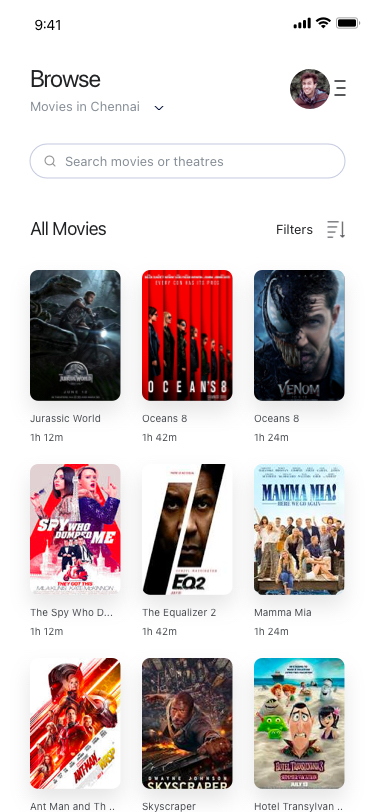
Text in this UI design:
Browse
Movies in Chennai
Jurassic World
1h 12m
Oceans 8
1h 42m
Oceans 8
1h 24m
The Spy Who D...
1h 12m
The Equalizer 2
1h 42m
Mamma Mia
1h 24m
Ant Man and Th ..
Skyscraper
Hotel Transylvan ..
All Movies
Filters
Search movies or theatres